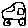
Label: car